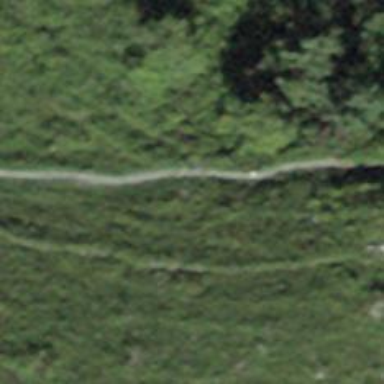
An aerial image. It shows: Path.